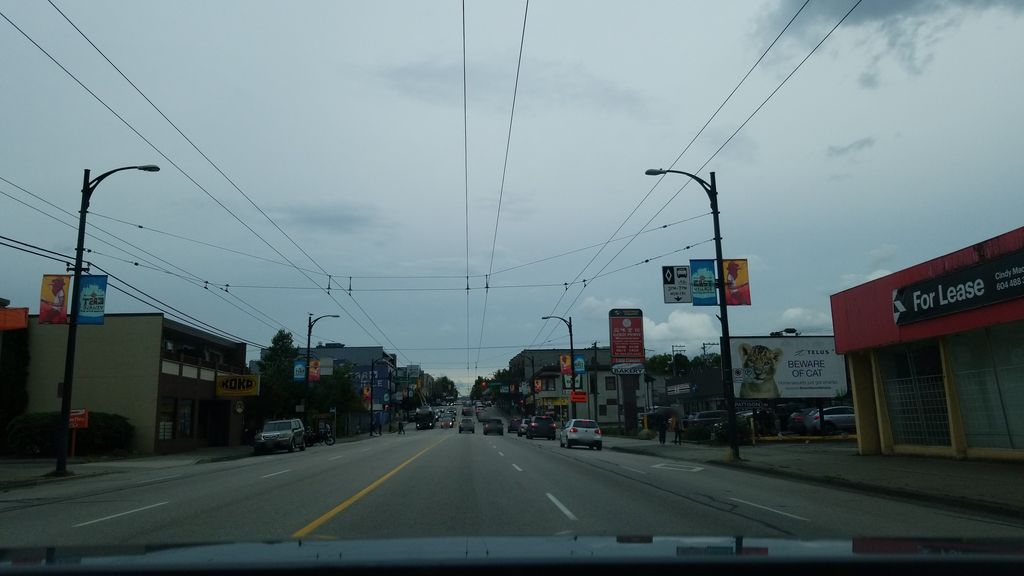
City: vancouver